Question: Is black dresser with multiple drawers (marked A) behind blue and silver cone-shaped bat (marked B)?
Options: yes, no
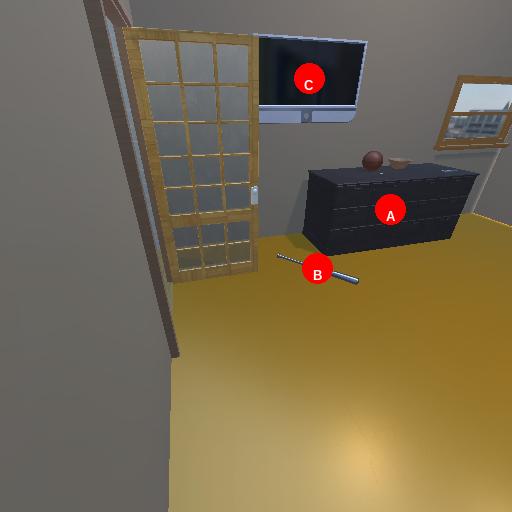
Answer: yes